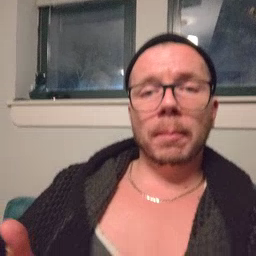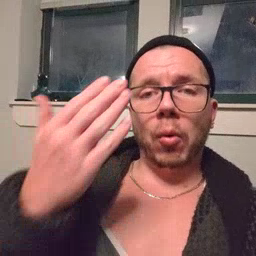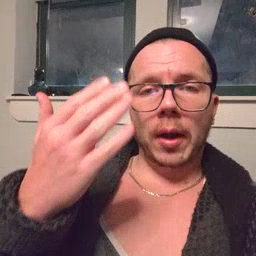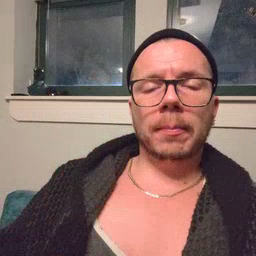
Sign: morning